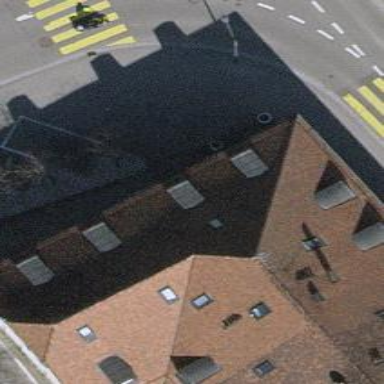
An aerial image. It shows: Restaurant.